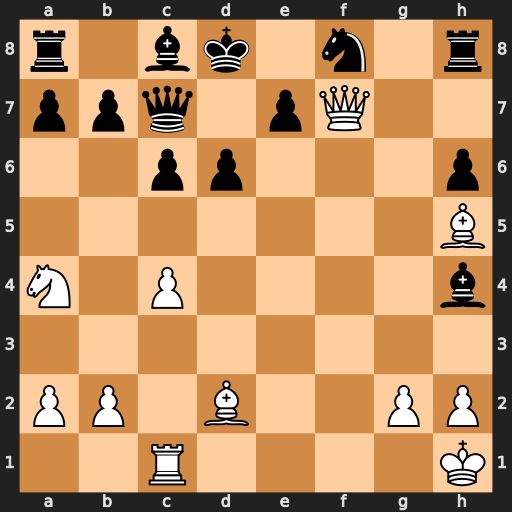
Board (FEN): r1bk1n1r/ppq1pQ2/2pp3p/7B/N1P4b/8/PP1B2PP/2R4K
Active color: w
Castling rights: -
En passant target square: -
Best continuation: Qe8#